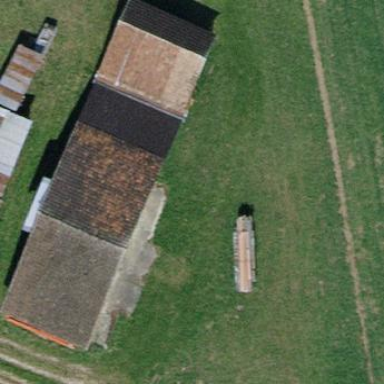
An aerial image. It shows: Shed building.